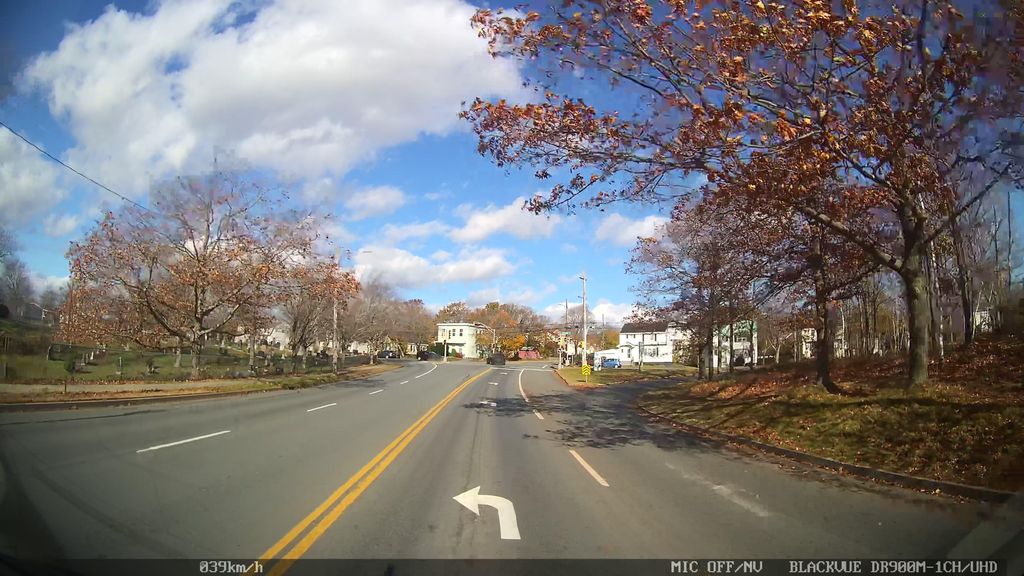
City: halifax